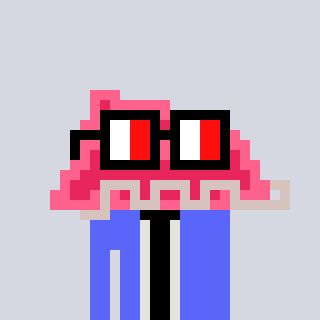
a pixel art character with square glasses with black frames and red eyes, a retainer-shaped head and a purple-colored body on a cool background